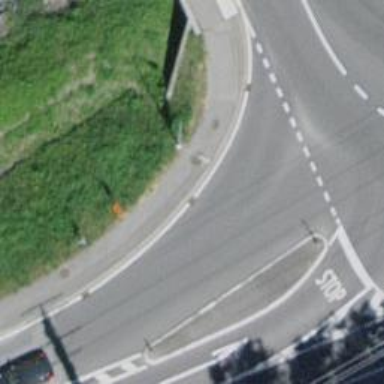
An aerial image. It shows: Sidewalk along the footway.